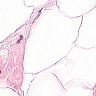
Metastatic tissue present: no